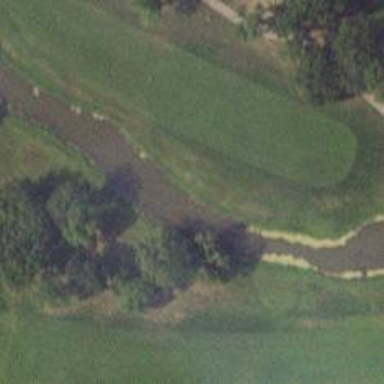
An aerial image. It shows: Water hazard in golf course. The hazard is natural water feature.